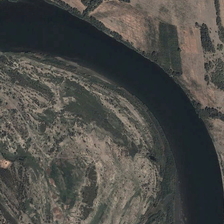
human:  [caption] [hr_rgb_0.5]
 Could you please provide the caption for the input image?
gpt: many green trees and barelands are in two sides of a curved river .

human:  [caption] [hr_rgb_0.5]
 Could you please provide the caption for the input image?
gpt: many green trees and barelands are in two sides of a curved river .

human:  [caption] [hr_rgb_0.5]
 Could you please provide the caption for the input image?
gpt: many green trees and barelands are in two sides of a curved river .

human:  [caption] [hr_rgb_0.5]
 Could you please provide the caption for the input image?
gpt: many green trees and barelands are in two sides of a curved river .

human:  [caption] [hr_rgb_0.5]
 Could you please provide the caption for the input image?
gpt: many green trees and barelands are in two sides of a curved river .